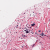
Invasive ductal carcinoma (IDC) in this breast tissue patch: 0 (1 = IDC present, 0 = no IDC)